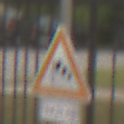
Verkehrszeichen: SeitenwindVonLinks
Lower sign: LaengeEinerStrecke6
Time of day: MorningAfternoon
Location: Outdoor (Urban)
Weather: Overcast
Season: NotSpecified
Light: Natural